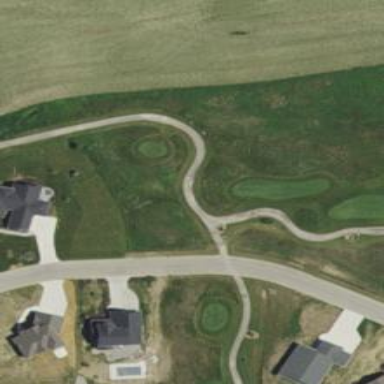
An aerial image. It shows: Path used for both walking and golf.